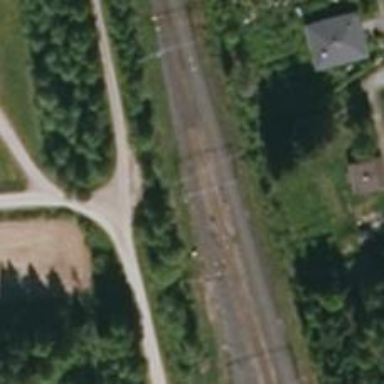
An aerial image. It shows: Railway track with electrified contact lines. This is siding track.